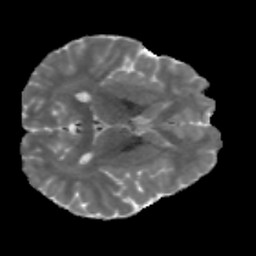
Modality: MD
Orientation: axial
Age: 24
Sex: female
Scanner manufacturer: siemens
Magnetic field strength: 3 T
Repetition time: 3.5 s
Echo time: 0.086 s